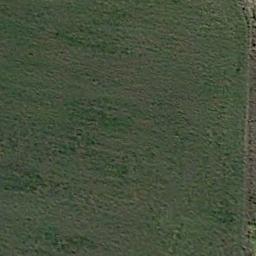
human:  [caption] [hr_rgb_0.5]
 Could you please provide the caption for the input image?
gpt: The entire image is dominated by grass .

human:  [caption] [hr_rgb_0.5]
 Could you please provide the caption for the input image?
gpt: This meadow has different sparsity in different places .

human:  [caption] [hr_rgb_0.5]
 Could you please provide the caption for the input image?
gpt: There is no grass in some parts of the meadow .

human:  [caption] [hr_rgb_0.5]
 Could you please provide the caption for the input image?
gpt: The meadow is full of green grass .

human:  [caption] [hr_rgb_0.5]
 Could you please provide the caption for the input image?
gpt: A dense meadow with many green grass .